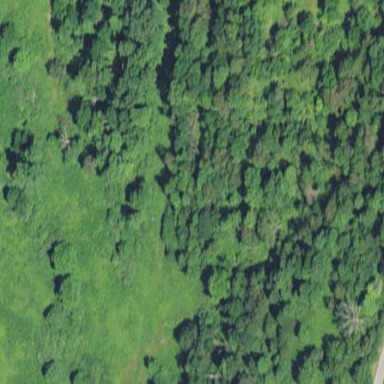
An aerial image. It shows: Serene woodland landscape.